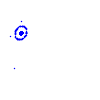
Particle: pion